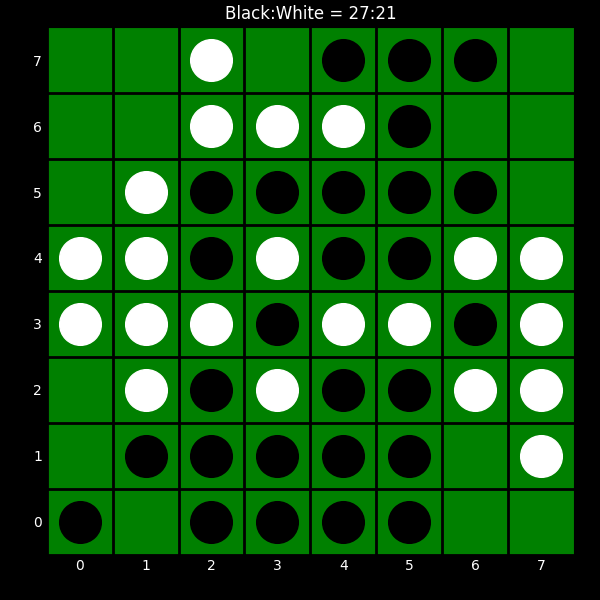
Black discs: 27
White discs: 21